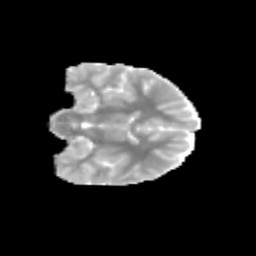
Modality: MD
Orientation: coronal
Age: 12
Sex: female
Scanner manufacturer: siemens
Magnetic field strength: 3 T
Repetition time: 3.8 s
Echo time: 0.07 s